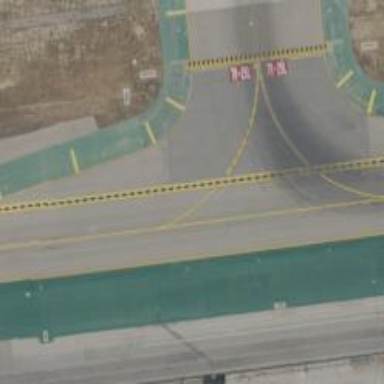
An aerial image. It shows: Image of taxiway at airport.